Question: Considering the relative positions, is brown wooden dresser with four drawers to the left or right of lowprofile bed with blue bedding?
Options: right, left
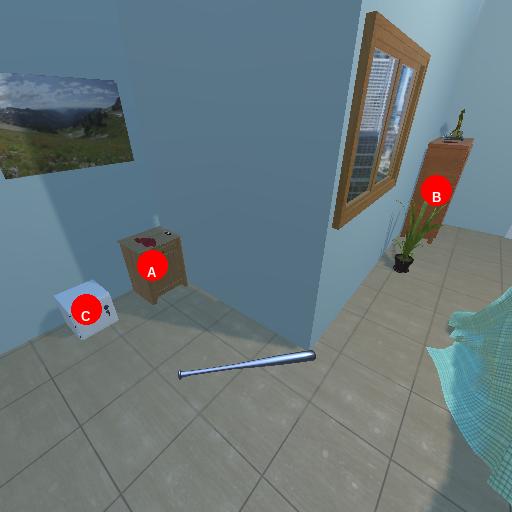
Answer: right